Question: can be done a slice between two divs in CSS like the following photo ?

I tried to google it but didn't found anything usefull for my problem
Thanks !
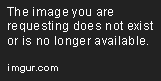
Answer: I suggest you to do it with 'image' .
But if you want to do with css , here is example ,
'''
.parallelogram { width: 150px; height: 100px; -webkit-transform: skew(20deg);
-moz-transform: skew(20deg); -o-transform: skew(20deg); background: red;
float:left;margin-left:18px;margin-right:8px;}
.parallelogram2 { width: 150px; height: 100px; -webkit-transform: skew(20deg);
-moz-transform: skew(20deg); -o-transform: skew(20deg); background: Black;float:left; }
'''
'''
<div class="parallelogram"></div>
<div class="parallelogram2"></div>
'''
<URL>
And you can check and learn how css shapes works <URL> !
Good Luck !